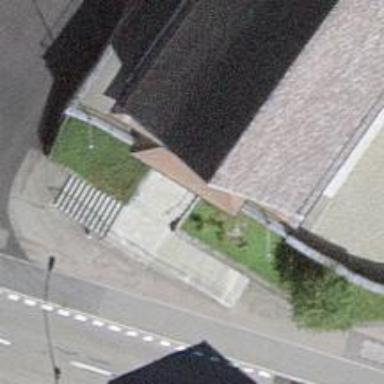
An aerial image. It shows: Road with steps.